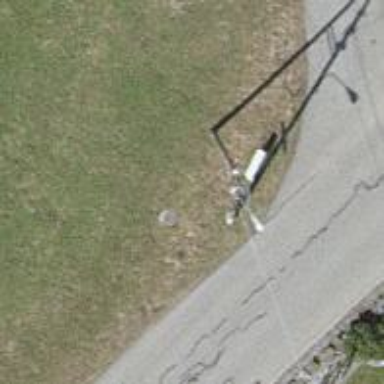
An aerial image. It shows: Guyed power pole.